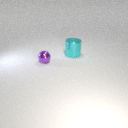
small purple metal sphere in front of large cyan metal cylinder